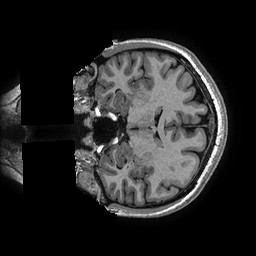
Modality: T1w
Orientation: coronal
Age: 41
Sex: female
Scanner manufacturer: ge
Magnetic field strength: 3 T
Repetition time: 0.006952 s
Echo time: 0.00292 s